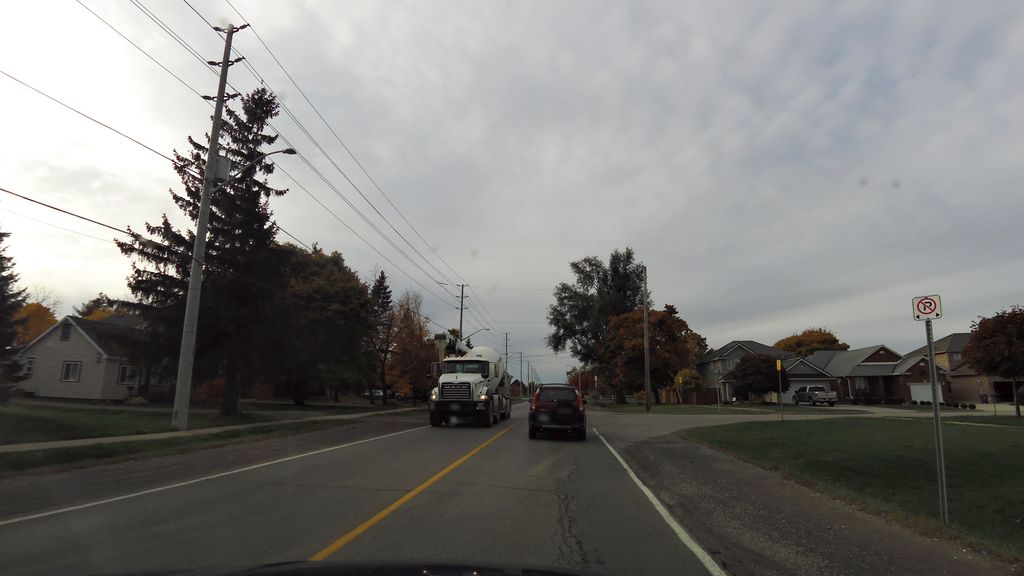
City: hamilton